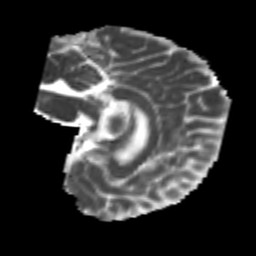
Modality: MD
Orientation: sagittal
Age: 25
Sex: male
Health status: healthy
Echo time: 0.074 s